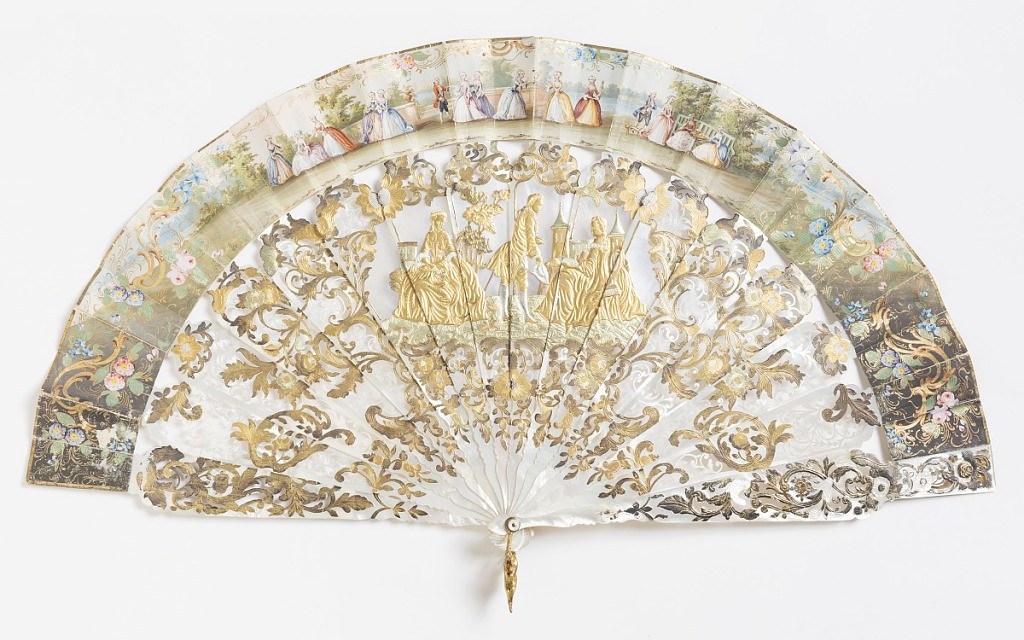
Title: Pleated fan
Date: ca. 1840
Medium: Paper and parchment leaf with hand-colored lithograph, carved, painted and gilded mother-of-pearl sticks
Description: Pleated fan. Narrow leaf with hand-colored lithograph on paper backed with painted parchment; sticks of carved and incised mother-of-pearl, washer and metal loop at the rivet. The obverse shows a garden party with a central cartouche of a gentlemen with two ladies. The reverse has a girl and boy playing a pipe. Both sides have a gilt border and decoration.